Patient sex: M
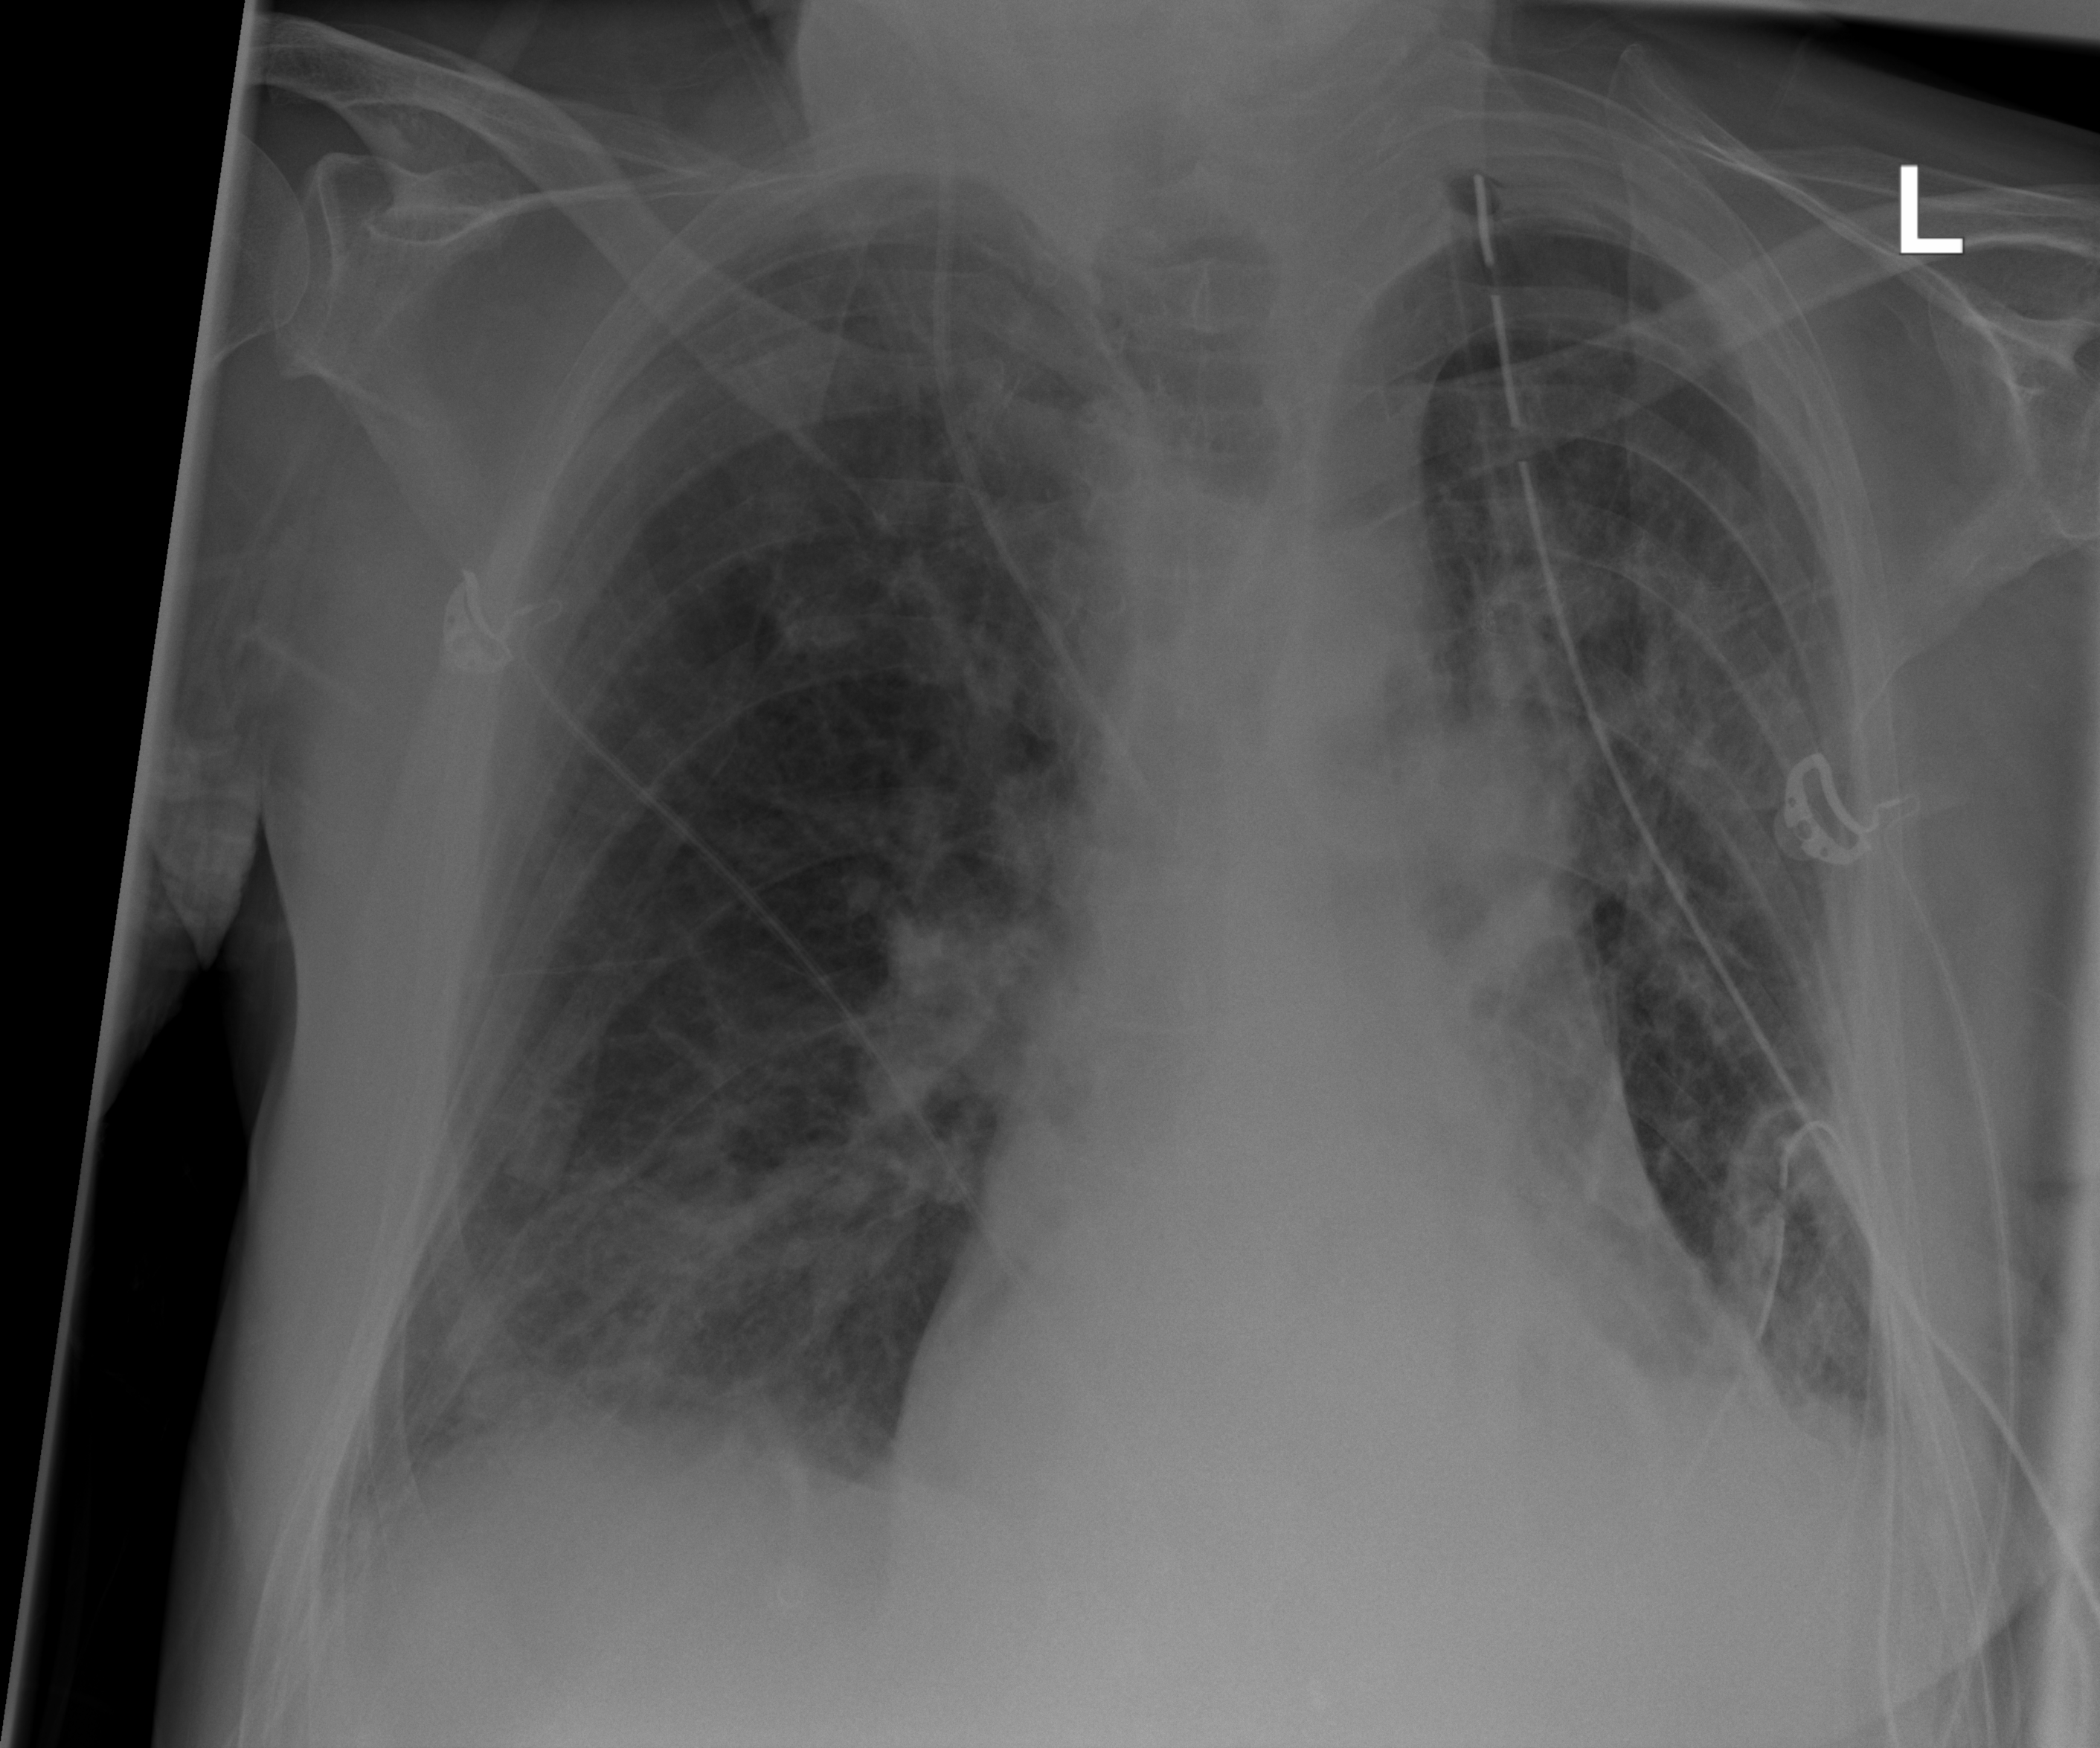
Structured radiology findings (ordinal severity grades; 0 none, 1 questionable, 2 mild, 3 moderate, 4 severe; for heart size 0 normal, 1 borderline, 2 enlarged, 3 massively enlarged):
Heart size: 1
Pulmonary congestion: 2
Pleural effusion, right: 1
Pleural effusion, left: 2
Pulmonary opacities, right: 2
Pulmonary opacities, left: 3
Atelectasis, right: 2
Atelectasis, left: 3